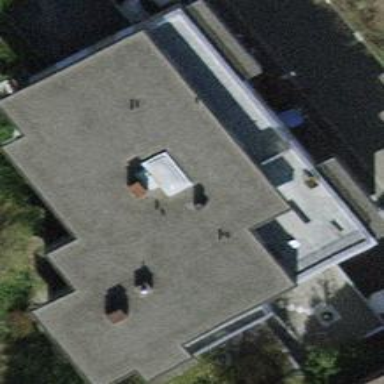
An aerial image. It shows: Flat-roofed apartment building.